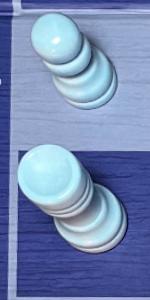
Label: Rook_White